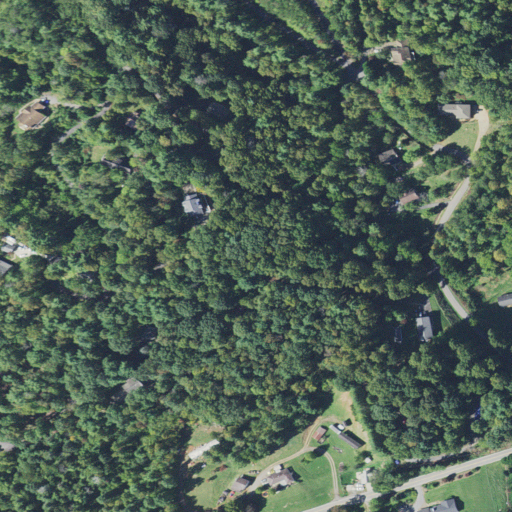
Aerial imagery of mountain in North Carolina named Red Oak Knob containing open development, deciduous forest, mixed forest, evergreen forest, low intensity development, pasture, and medium intensity development